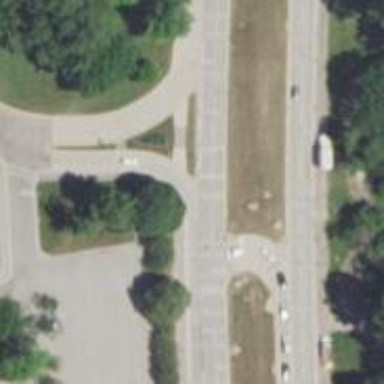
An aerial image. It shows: Primary link highway with asphalt surface.